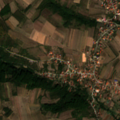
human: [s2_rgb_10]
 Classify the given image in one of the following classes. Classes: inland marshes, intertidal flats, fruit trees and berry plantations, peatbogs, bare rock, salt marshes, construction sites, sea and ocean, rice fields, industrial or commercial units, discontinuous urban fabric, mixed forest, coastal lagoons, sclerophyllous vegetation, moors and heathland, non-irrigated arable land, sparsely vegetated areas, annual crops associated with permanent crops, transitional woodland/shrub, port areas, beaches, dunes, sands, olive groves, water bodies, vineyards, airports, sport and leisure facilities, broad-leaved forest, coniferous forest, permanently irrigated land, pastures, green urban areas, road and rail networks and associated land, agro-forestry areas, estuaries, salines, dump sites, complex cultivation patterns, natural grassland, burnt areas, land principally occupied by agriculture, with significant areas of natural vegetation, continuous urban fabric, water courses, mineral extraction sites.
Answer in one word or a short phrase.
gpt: discontinuous urban fabric, non-irrigated arable land, complex cultivation patterns, land principally occupied by agriculture, with significant areas of natural vegetation, broad-leaved forest